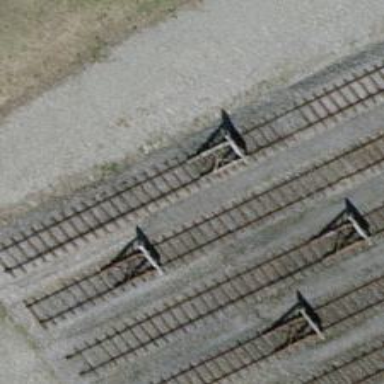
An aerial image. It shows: Railway buffer stop.